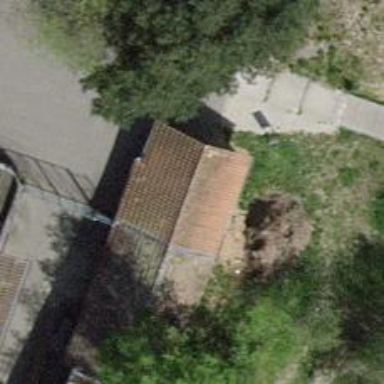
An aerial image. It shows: Toilets are available here.